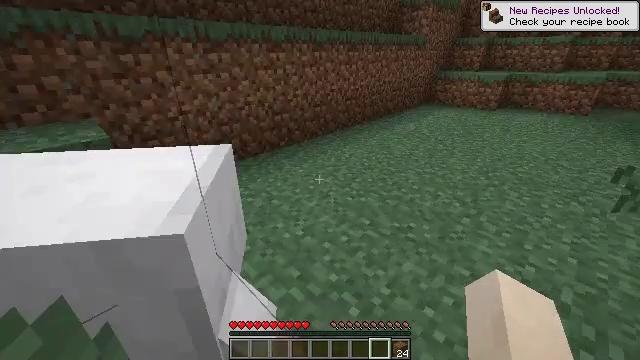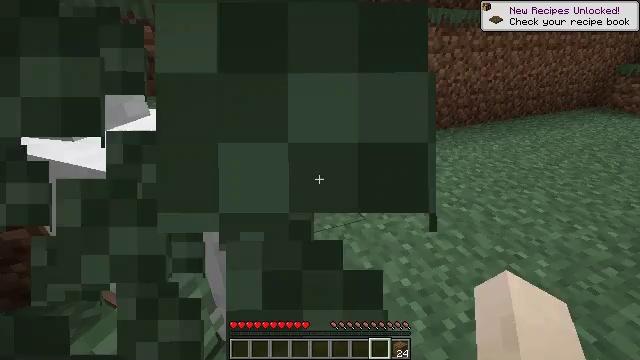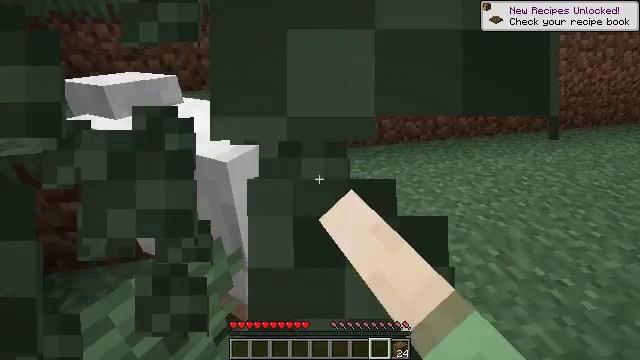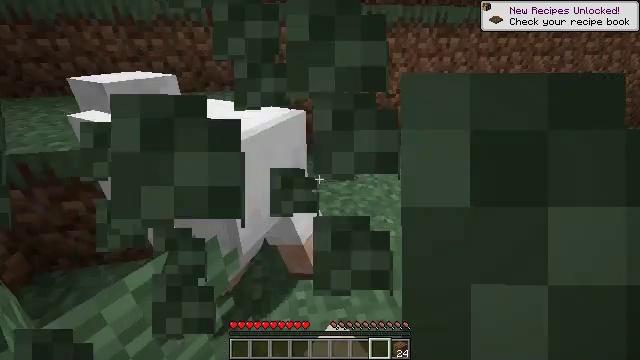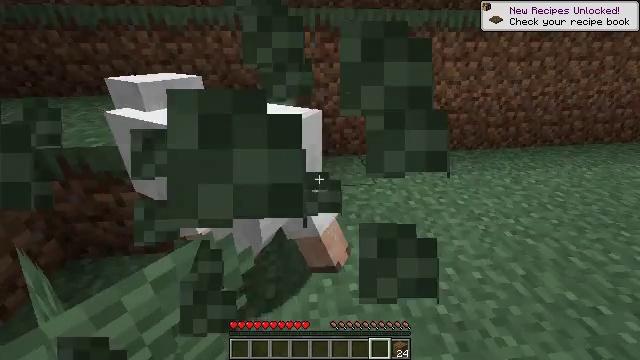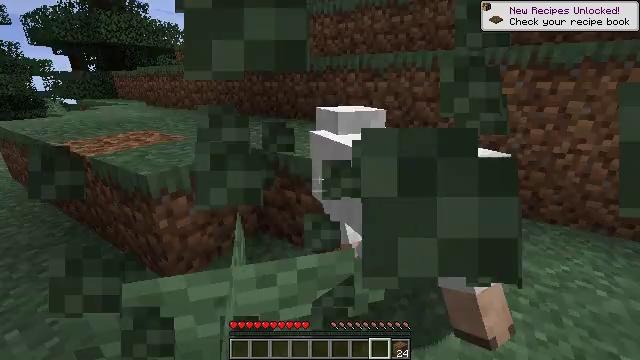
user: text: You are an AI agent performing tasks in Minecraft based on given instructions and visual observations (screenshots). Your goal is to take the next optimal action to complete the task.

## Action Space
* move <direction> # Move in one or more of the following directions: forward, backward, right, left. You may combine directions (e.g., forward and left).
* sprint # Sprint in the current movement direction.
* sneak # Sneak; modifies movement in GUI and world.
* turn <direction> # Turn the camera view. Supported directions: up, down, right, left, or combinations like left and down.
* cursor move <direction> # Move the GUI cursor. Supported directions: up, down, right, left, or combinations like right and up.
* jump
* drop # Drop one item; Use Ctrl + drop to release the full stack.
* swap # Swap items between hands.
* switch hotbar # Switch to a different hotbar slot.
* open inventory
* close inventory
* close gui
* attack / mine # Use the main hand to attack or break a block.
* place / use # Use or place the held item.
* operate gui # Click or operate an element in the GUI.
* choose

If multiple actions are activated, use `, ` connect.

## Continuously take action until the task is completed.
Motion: motion action
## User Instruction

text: Attack the large fern to gather it.
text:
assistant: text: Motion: turn left and down, attack / mine
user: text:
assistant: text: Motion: turn left, attack / mine
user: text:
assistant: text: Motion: no_op
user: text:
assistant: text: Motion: turn left
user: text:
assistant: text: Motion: turn left and up
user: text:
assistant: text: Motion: no_op